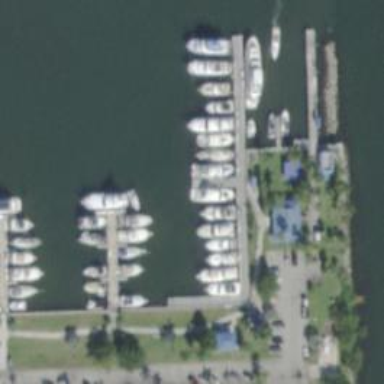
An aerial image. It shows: Pier with mooring facilities.